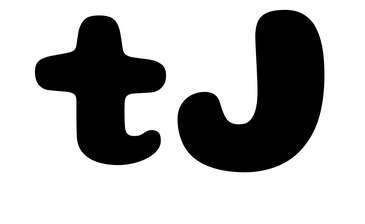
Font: Gluten_Bold